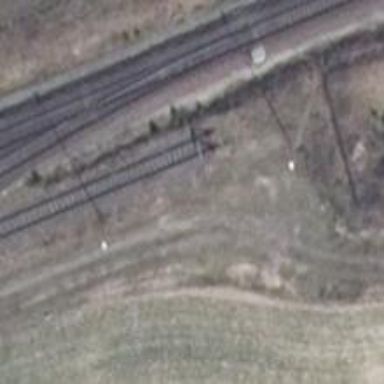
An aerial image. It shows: Railway spur service.